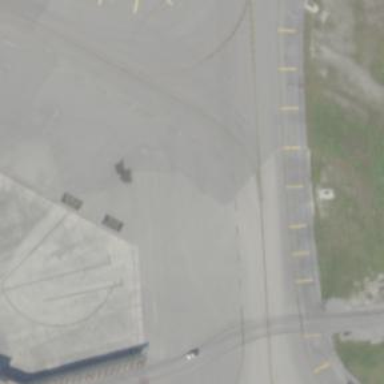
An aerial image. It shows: Image of taxiway at airport.